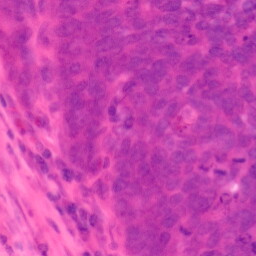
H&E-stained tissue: Colon